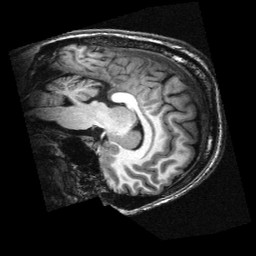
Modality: T1w
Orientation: sagittal
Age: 21
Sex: male